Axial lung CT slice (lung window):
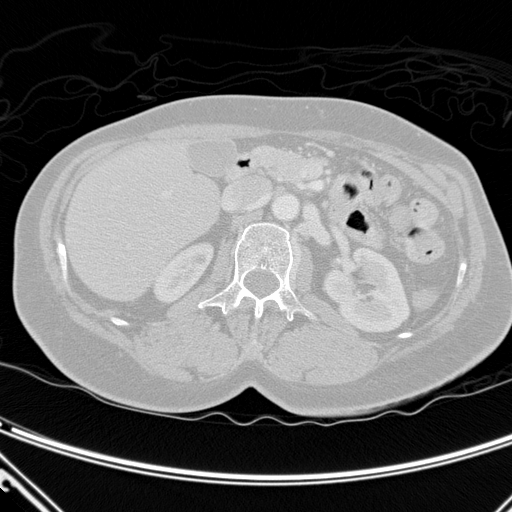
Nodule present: no